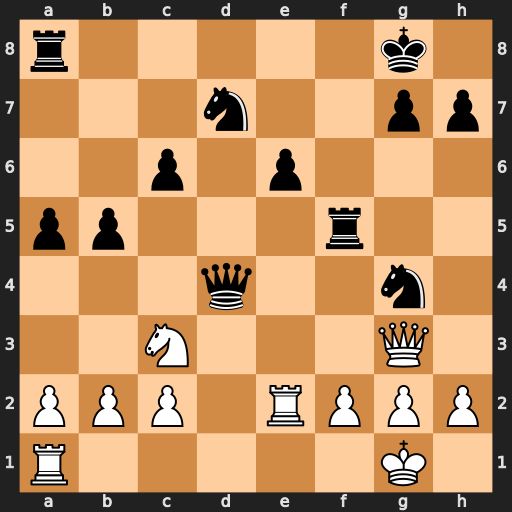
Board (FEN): r5k1/3n2pp/2p1p3/pp3r2/3q2n1/2N3Q1/PPP1RPPP/R5K1
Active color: w
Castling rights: -
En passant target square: -
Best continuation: Rd1 Qa7 Qxg4